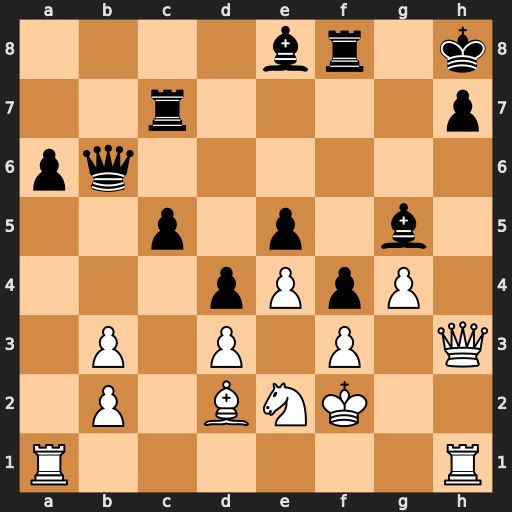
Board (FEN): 4br1k/2r4p/pq6/2p1p1b1/3pPpP1/1P1P1P1Q/1P1BNK2/R6R
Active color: w
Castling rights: -
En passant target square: -
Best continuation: Ba5 Qb7 Bxc7